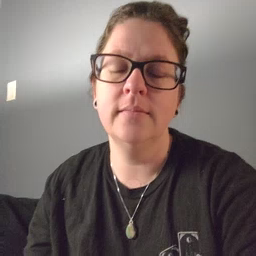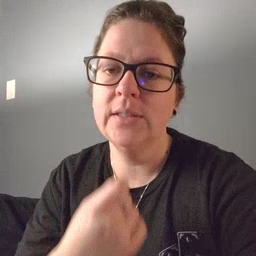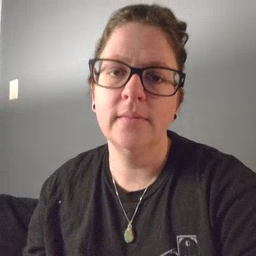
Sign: red